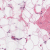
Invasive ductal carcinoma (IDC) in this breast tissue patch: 0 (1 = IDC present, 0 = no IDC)